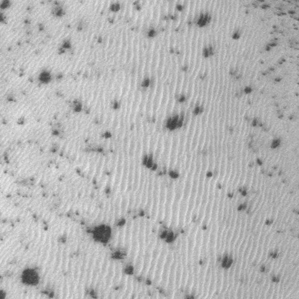
Label: frost